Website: walmart
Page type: billing-address
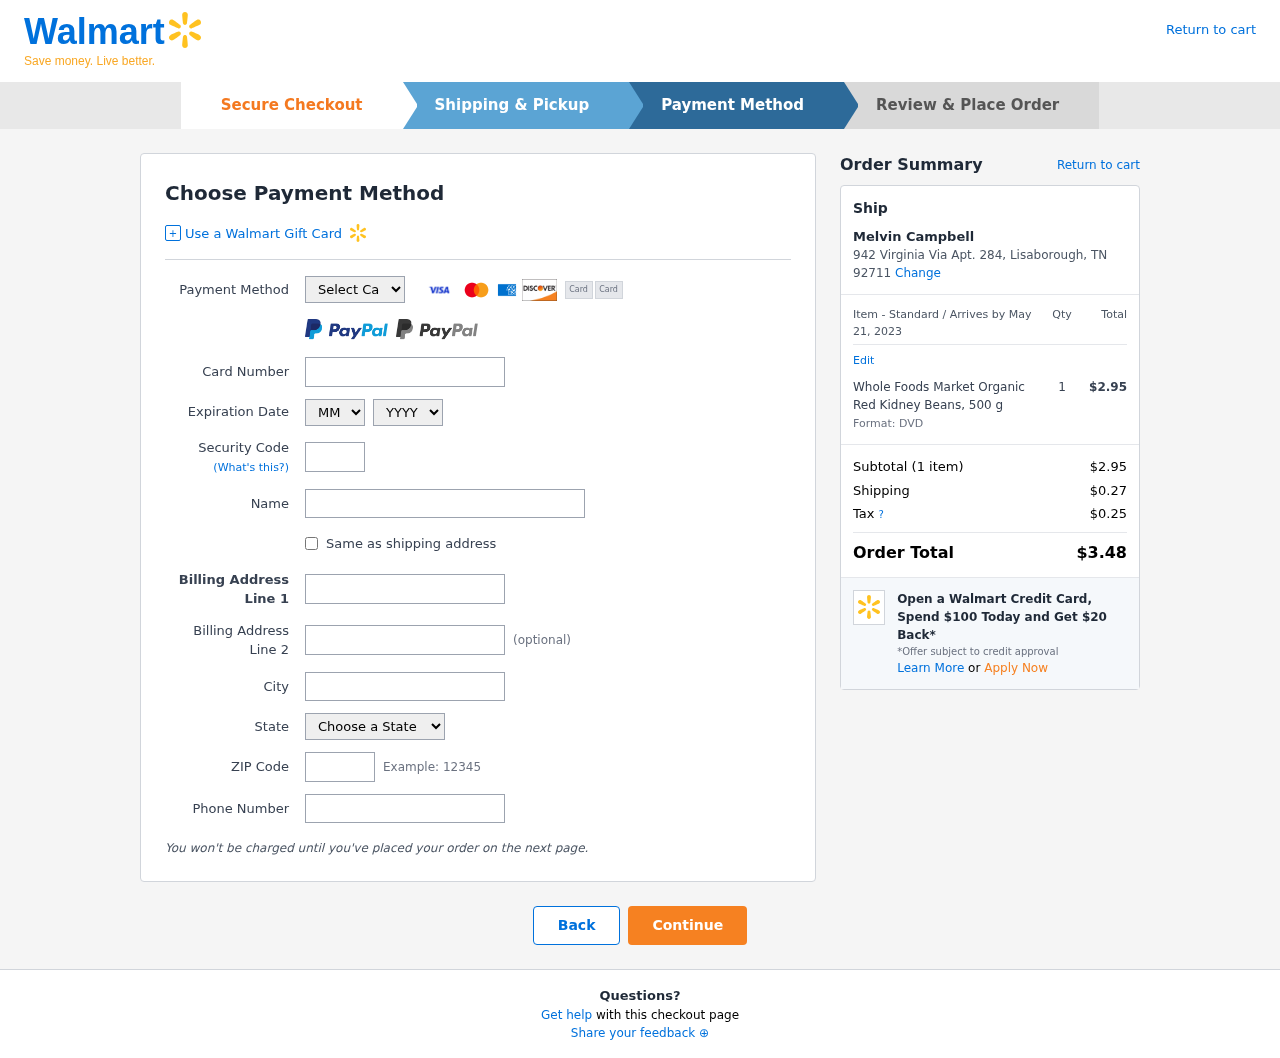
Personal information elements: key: PII_CARD_CVV
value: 198
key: PII_CARD_EXPIRY_MONTH
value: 02
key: PII_CARD_EXPIRY_YEAR
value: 26
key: PII_CARD_NUMBER
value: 6011 2766 0064 2003
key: PII_CARD_TYPE
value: Discover
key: PII_CITY
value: Lisaborough
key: PII_CITY_STATE_ZIP
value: Lisaborough, TN 92711
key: PII_FULLNAME
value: Melvin Campbell
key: PII_PHONE
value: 5587465092
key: PII_POSTCODE
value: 92711
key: PII_STATE
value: Tennessee
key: PII_STREET
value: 942 Virginia Via Apt. 284
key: PII_FULLNAME2
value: Melvin Campbell
Product elements: key: PRODUCT1_NAME
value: Whole Foods Market Organic Red Kidney Beans, 500 g
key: PRODUCT1_PRICE
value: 2.95
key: PRODUCT1_QUANTITY
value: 1
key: PRODUCT1_DESC
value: Format: DVD
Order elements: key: ORDER_DELIVERY_DATE
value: May 21, 2023
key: ORDER_NUM_ITEMS
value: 1
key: ORDER_SUBTOTAL
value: $2.95
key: ORDER_SHIPPING_COST
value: $0.27
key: ORDER_TAX
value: $0.25
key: ORDER_TOTAL
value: $3.48